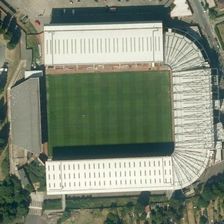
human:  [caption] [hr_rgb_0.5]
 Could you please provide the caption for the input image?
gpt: many green trees and a parking lot are around a stadium .

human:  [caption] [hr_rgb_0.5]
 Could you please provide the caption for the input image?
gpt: many green trees and a parking lot are around a stadium .

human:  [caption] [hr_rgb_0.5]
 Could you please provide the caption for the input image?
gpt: the bottom of the center of the building is a green playground .

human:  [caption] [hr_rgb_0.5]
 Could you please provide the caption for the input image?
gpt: a huge white building under the sun besides woods .

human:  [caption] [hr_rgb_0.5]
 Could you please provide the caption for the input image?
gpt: a huge white building under the sun besides woods .